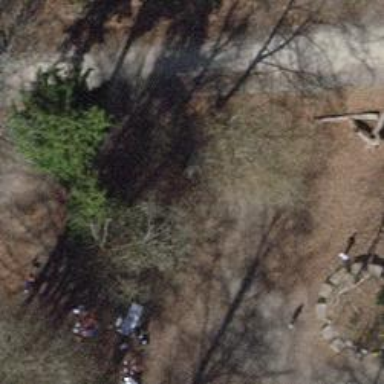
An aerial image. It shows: Picnic table located in leisure land area.